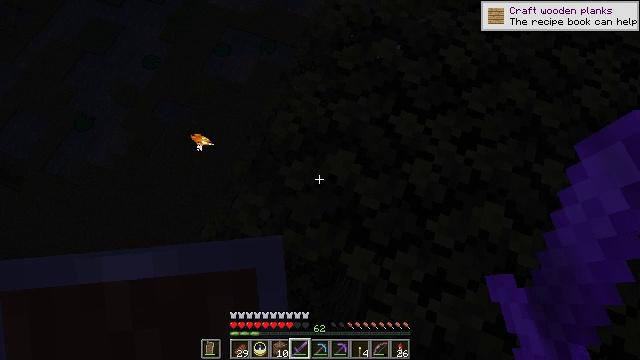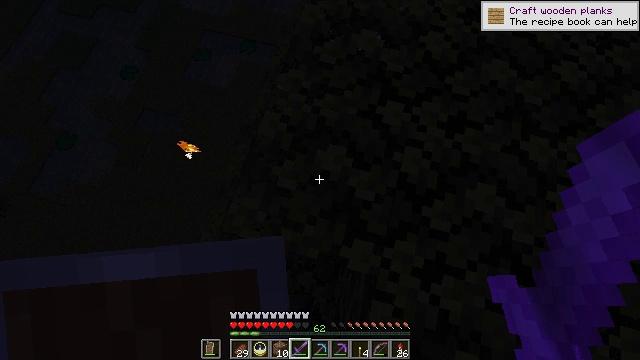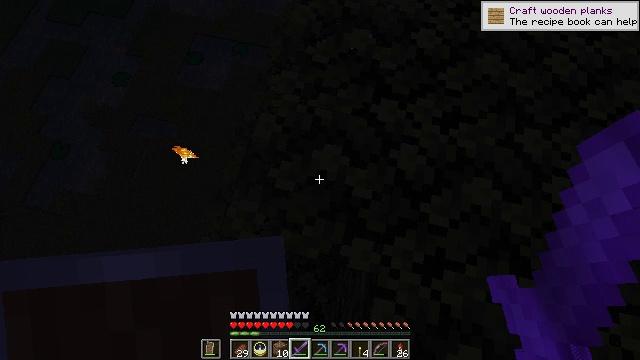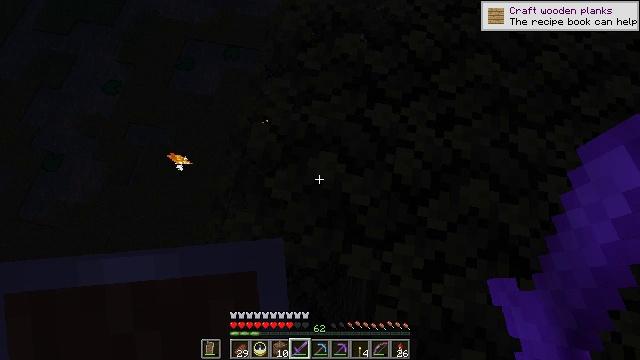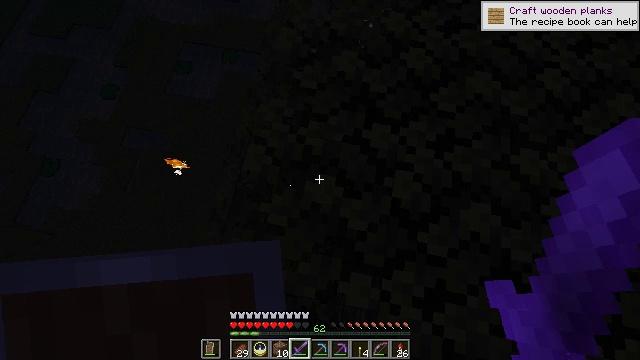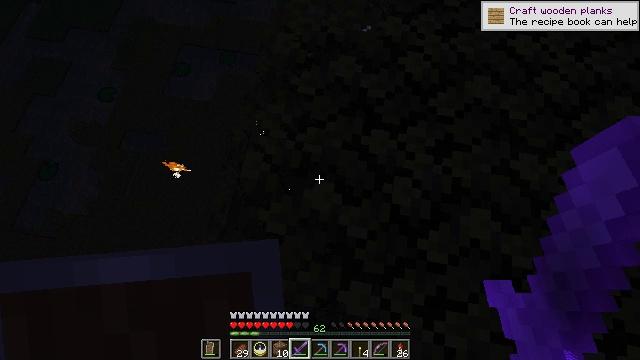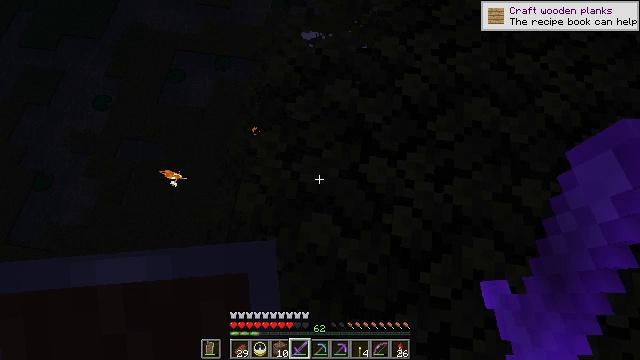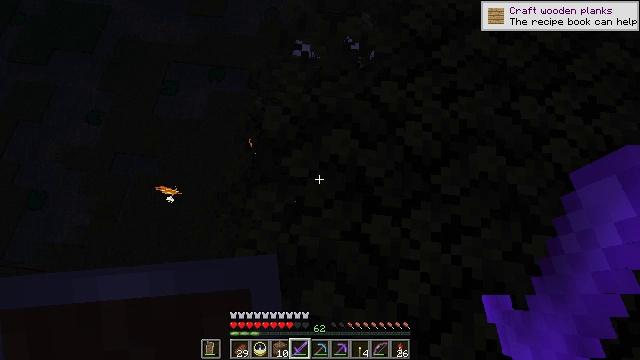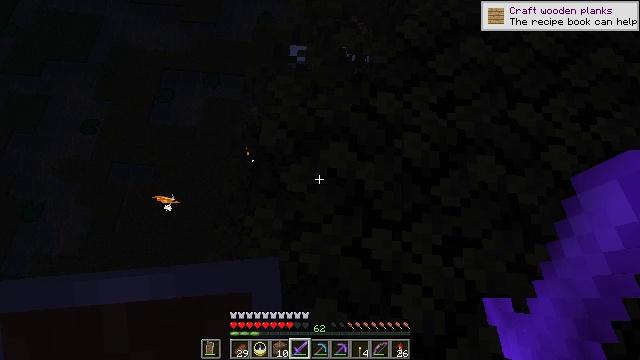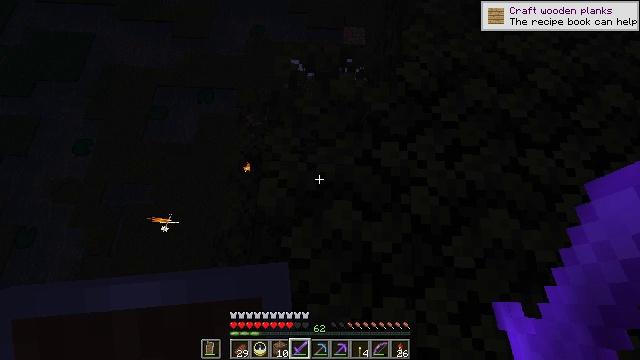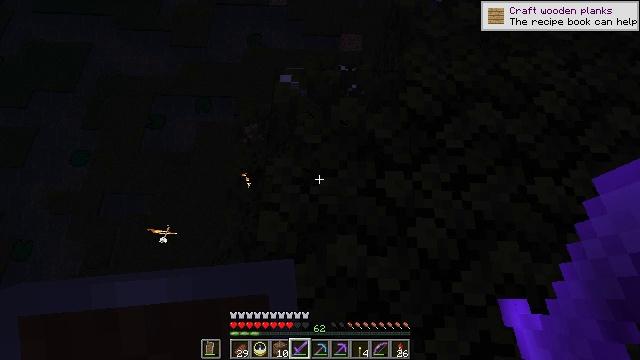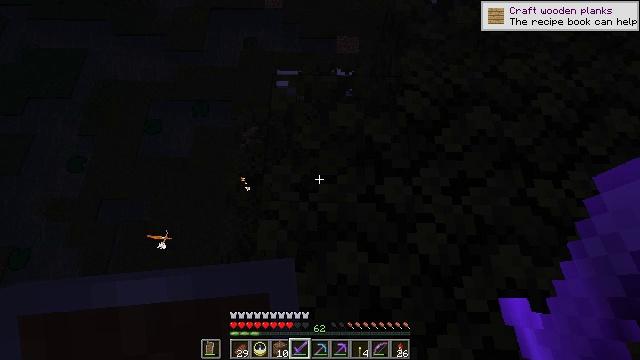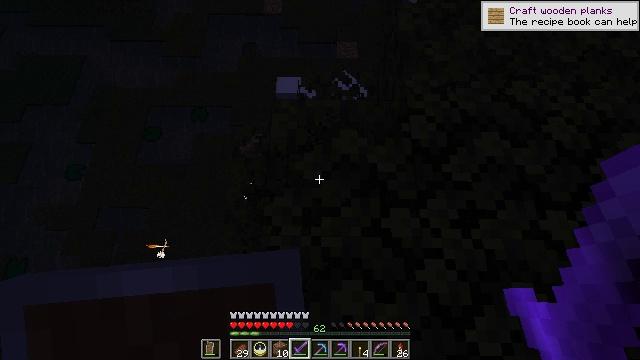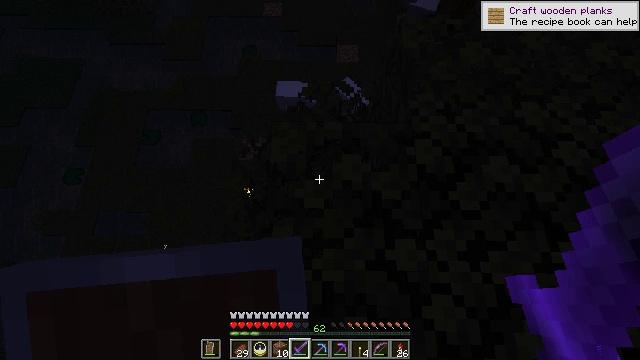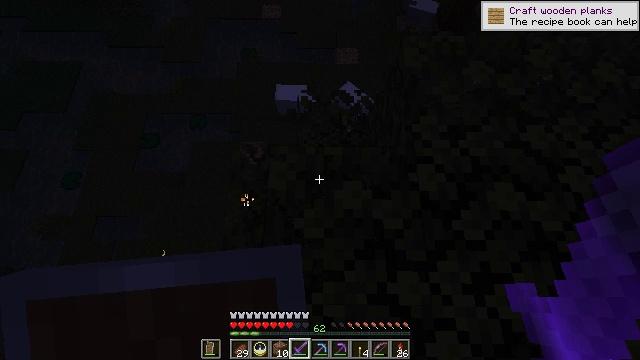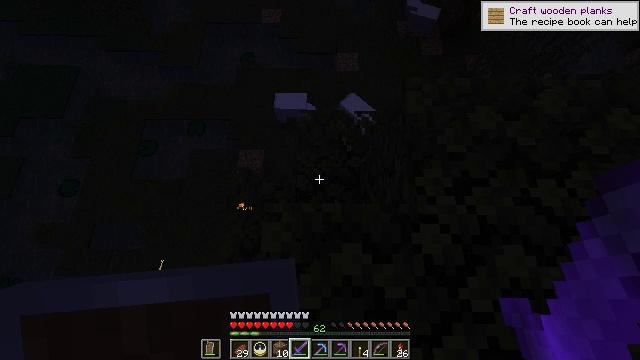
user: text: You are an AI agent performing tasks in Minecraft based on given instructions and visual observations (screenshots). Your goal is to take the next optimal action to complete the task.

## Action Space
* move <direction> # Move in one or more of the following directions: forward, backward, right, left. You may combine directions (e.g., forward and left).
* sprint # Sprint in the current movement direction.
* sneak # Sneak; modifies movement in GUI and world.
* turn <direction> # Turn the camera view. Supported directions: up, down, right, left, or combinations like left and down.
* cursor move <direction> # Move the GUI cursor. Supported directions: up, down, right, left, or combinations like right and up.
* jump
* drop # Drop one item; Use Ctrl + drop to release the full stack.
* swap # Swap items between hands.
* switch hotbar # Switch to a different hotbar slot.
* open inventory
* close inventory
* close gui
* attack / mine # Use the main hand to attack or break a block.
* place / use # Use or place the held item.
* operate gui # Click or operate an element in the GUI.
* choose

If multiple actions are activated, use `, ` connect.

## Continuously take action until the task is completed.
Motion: motion action
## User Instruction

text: Hunt a slime.
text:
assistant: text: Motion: turn right
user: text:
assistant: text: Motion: turn right
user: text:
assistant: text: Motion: move forward, turn right
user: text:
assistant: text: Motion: move forward
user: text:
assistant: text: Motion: move forward
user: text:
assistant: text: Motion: move forward, turn right
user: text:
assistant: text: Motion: move forward, turn right
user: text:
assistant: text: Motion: move forward, turn right
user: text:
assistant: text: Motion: move forward, turn right
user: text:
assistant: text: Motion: move forward
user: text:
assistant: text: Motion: move forward, turn right
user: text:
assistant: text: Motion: move forward
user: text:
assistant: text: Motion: move forward
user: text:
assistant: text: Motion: move forward
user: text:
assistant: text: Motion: move forward
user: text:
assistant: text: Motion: no_op
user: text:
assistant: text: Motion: no_op
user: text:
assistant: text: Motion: no_op
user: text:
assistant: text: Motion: no_op
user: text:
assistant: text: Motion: no_op
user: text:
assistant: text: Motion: no_op
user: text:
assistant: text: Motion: no_op
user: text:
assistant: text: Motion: no_op
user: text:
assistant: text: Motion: no_op
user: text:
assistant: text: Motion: turn right
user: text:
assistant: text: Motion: turn right
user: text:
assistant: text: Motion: move forward, turn right
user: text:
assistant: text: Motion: move forward, turn right
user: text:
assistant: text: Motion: move forward
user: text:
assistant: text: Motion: move forward